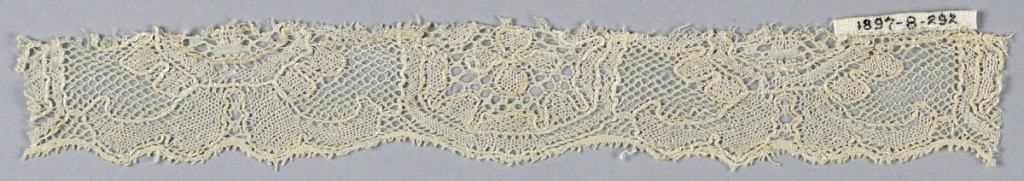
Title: Fragment
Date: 19th century
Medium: linen Technique: bobbin lace (Lille-style with heavy outlining thread)
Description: Fragment of Lille type bobbin lace